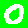
Digit: 0